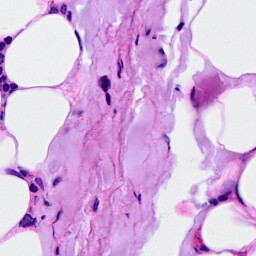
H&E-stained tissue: Breast